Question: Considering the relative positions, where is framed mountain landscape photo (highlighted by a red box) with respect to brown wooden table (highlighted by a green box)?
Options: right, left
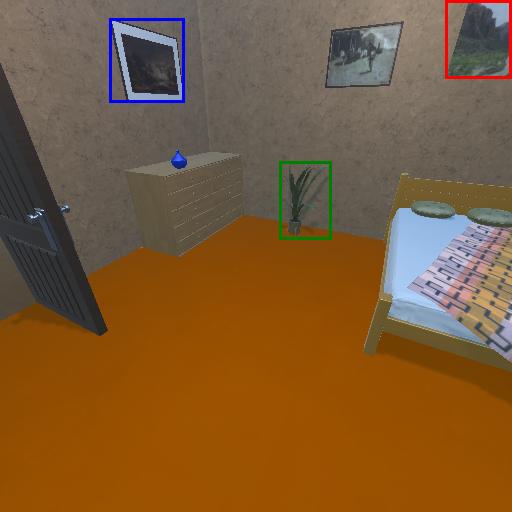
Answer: right